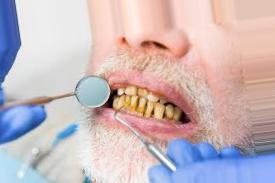
Condition: Tooth Discoloration